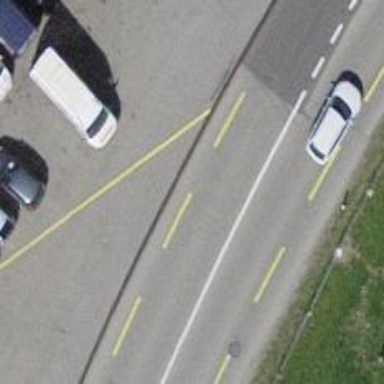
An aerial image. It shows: Primary highway with asphalt surface and designated cycle lane.